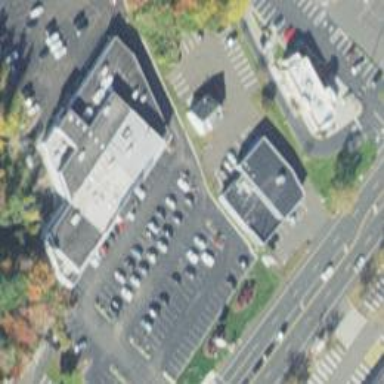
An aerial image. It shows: Clinic.